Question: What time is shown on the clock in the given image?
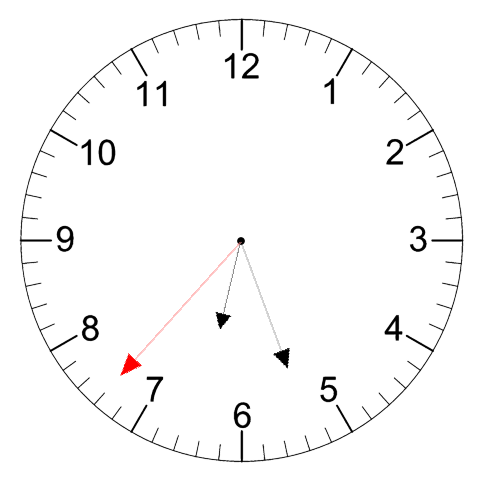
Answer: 06:26:37